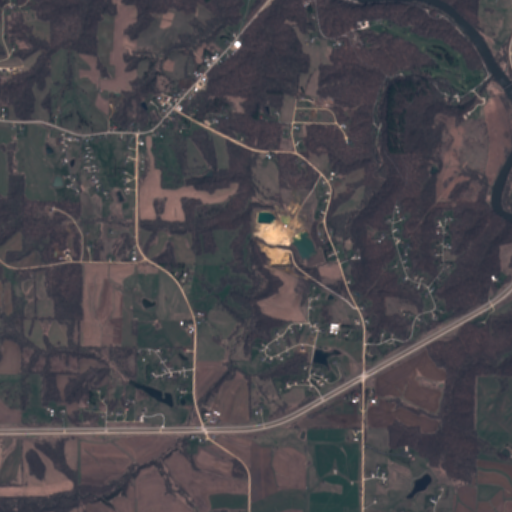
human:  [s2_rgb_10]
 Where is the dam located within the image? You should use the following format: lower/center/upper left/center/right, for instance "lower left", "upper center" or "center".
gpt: The dam is located in the upper right of the image.
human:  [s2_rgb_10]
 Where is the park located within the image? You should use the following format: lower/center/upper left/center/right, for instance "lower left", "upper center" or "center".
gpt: The park is located in the upper right of the image.
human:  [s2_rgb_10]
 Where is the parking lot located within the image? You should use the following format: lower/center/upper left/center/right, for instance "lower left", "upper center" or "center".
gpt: The parking lot is located in the upper right of the image.
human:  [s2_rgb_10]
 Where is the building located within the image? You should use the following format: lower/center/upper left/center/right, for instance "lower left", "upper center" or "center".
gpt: The building is located in the upper right of the image.
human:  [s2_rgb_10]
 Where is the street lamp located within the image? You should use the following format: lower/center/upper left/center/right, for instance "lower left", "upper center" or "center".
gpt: The street lamp is located in the upper right of the image.
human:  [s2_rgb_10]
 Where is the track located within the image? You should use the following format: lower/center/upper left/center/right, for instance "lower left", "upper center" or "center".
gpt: There is no track in the image.